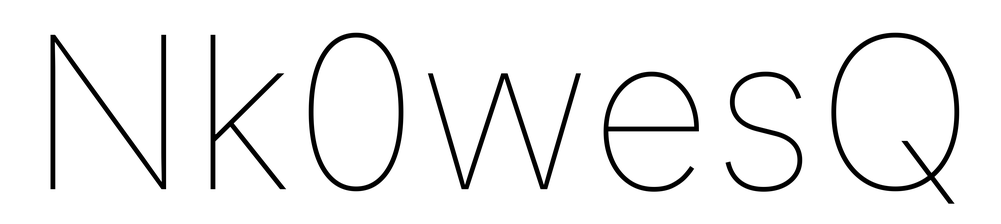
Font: Inter_Thin